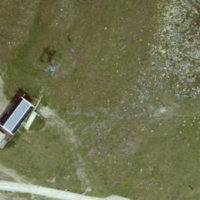
EUNIS habitat code: 26
Species observed at this site:
Marmota marmota